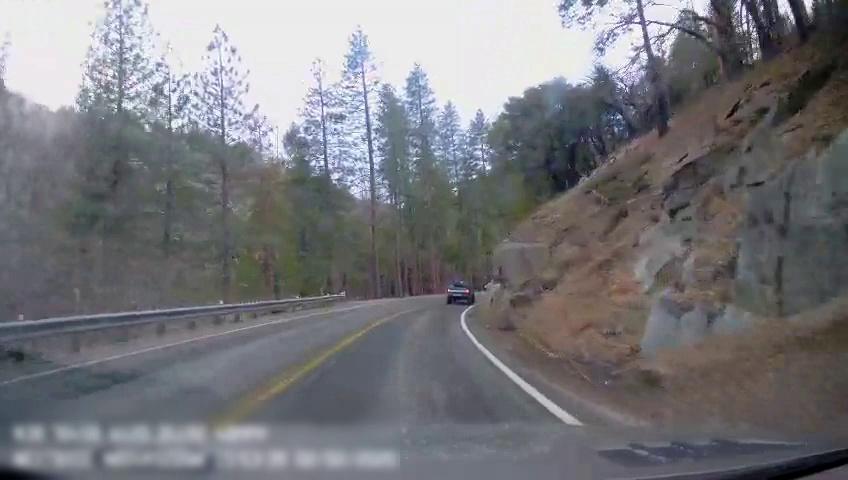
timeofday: Day
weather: Sunny
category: Drivable Space
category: Vehicles | Truck
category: Lanes | Current Lane
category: Lanes | Current Lane
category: Lanes | Alternate Lane